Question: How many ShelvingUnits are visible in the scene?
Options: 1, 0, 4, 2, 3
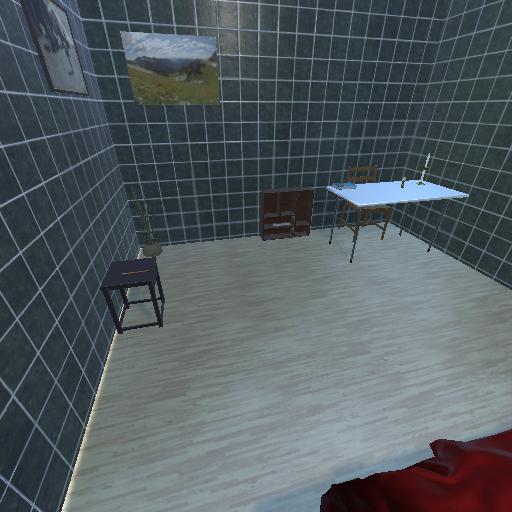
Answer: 1